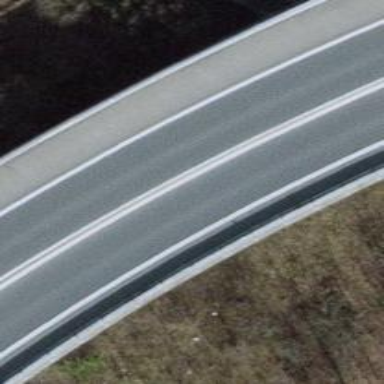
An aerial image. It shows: Motorway junction.